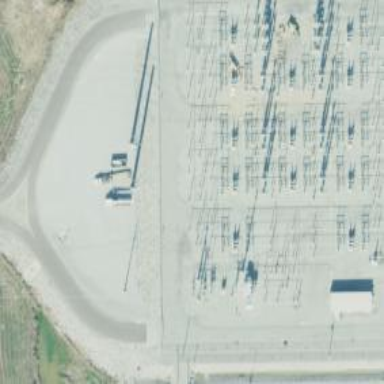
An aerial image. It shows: Switch used for power control.